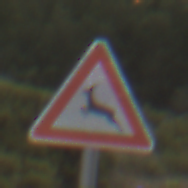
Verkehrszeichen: WildwechselRechts
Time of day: Midday
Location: Outdoor (Nature)
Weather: Overcast
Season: NotSpecified
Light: Natural